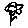
Label: flower